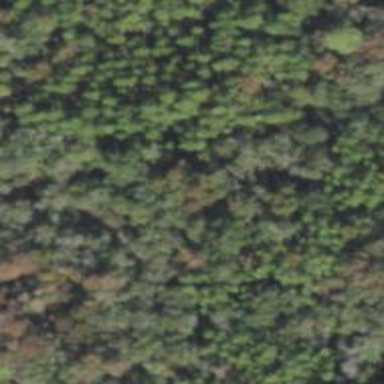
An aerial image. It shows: Forest dominated by needle-leaved trees.